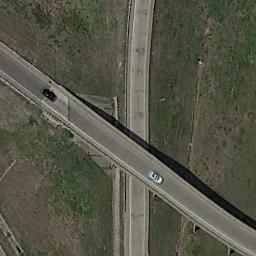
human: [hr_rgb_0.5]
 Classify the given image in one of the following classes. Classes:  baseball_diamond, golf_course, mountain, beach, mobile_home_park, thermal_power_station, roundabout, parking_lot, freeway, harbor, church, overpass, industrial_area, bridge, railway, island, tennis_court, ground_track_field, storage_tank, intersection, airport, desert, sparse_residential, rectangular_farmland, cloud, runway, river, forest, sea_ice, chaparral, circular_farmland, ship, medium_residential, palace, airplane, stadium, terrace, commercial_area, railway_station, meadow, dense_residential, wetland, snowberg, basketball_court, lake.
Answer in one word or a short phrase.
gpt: overpass